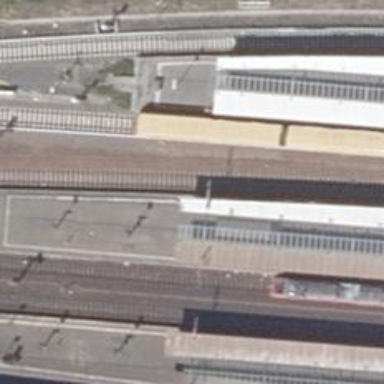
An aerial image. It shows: Platform section at the railway station.